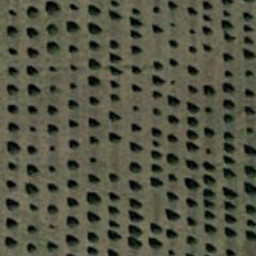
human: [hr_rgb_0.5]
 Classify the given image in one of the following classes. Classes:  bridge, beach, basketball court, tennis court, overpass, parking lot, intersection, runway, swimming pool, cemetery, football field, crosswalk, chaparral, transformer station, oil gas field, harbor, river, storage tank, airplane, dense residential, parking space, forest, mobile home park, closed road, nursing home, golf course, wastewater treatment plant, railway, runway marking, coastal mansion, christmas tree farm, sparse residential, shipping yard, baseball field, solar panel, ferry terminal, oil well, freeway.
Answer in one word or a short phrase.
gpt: christmas tree farm